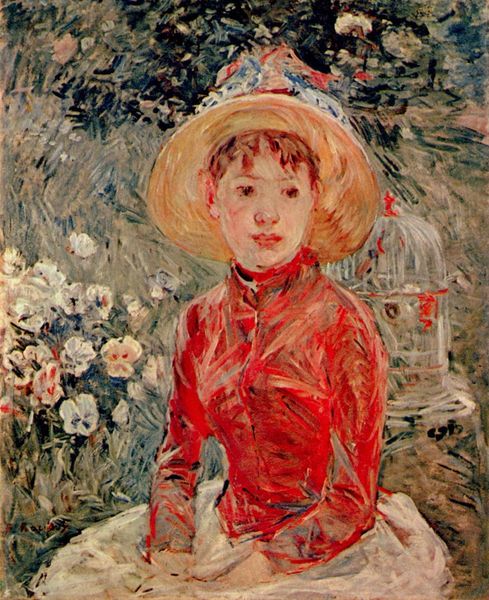
Titel: Junges Mädchen mit Käfig
Künstler: Berthe Morisot
Standort: København
Institution: Ordrupgaardsamlingen
Schlagwörter: baum, blau, dunkel, gemälde, schatten, vogel, weiß, bäume, gelb, grün, impressionismus, landschaft, mädchen, sitzen, blume, blumen, braun, brust, degas, frau, haar, hell, hut, kleid, licht, mund, nase, ohr, orange, renoir, schwarz, stroh, ölbild, blick, blüte, blüten, dame, gras, rasen, rose, rosen, rot, wiese, beige, expressionismus, hochformat, malerei, rock, schleife, jacke, jung, arme, augen, bluse, falten, gesicht, kragen, bild, bildnis, hände, portrait, porträt, öl, gräser, natur, strauch, vögel, busch, pastos, sonne, sträucher, wiesen, haare, sitzend, kind, pflanze, pflanzen, schleifen, augenbrauen, lippen, locken, ohren, rosa, garten, brüste, farbig, sommer, mieder, lila, tag, klein, picknick, van gogh, ölgemälde, strohhut, cassatt, monet, manet, verträumt, augenbraue, sonnenhut, frühling, striche, draußen, violet, pinselstrich, beet, blumenbeet, pinselstriche, korsett, veilchen, freiluftmalerei, usa, käfig, papagei, vogelkäfig, voliere, pavillion, hemnd, wies, singvogel, natru, haa, stiefmütterchen, hüt, sommerlich, hundband, kafig, verschrängt, ölgemäde, rotes jäckchen, deutschand, kopof#, lippenmund, käfig#, polichrom